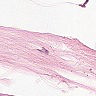
Metastatic tissue present: no